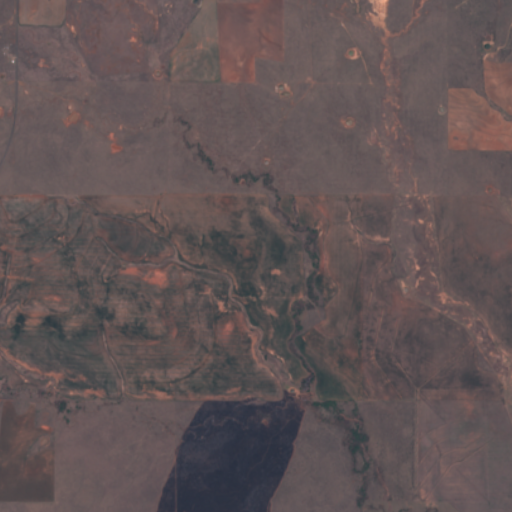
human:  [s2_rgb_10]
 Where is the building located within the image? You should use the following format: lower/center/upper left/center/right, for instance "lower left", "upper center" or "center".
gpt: The building is located in the upper of the image.
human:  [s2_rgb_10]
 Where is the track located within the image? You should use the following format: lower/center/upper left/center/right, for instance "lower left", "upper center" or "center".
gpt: There is no track in the image.